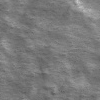
Atmospheric dust classification: not_dusty